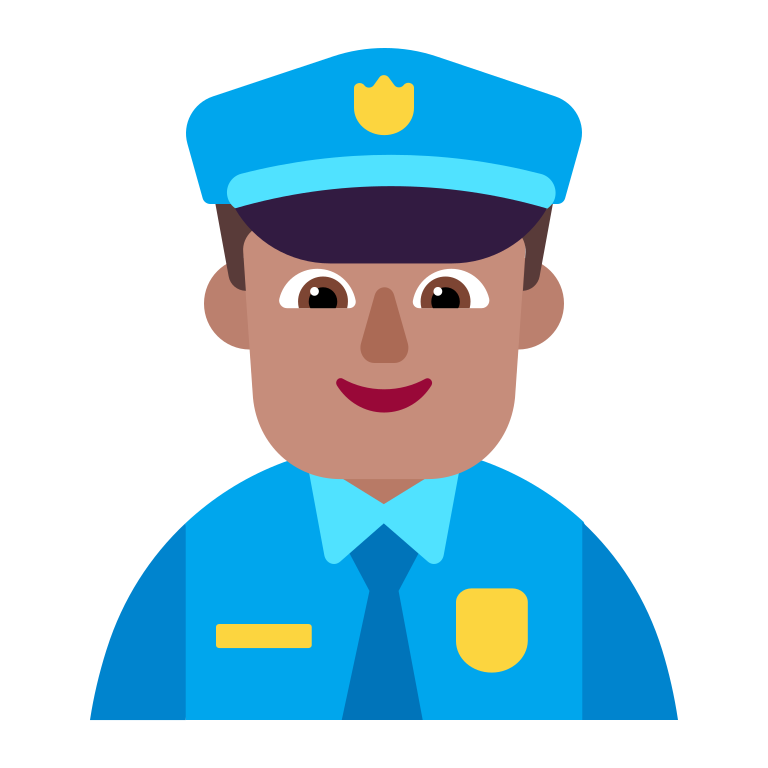
man police officer flat